Question: What are the palette options?
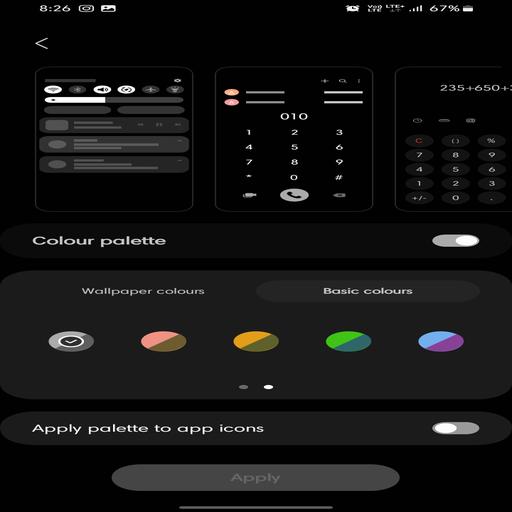
Answer: Wallpaper, Basic colors